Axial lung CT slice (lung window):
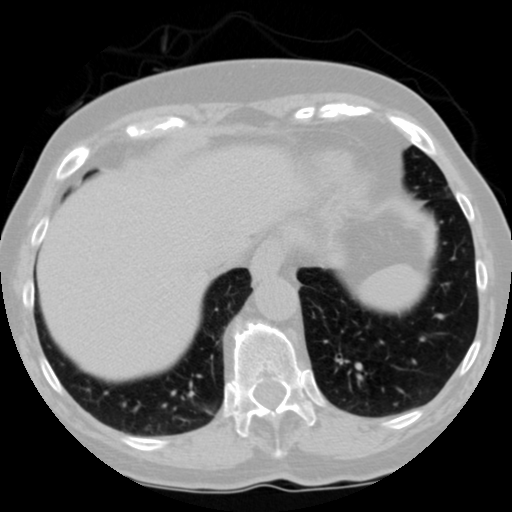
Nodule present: no